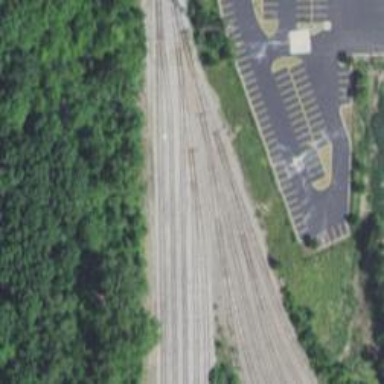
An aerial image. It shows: Rail spur service.